Field crop: maize
Growth stage: 1
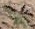
Species: atriplex